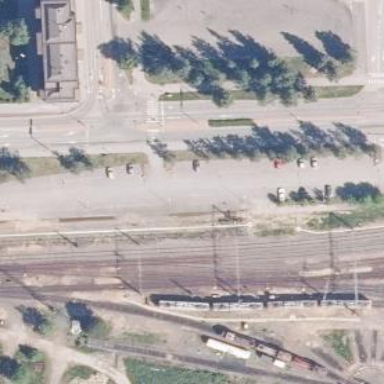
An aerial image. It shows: Railway track with continuous electrified contact lines.